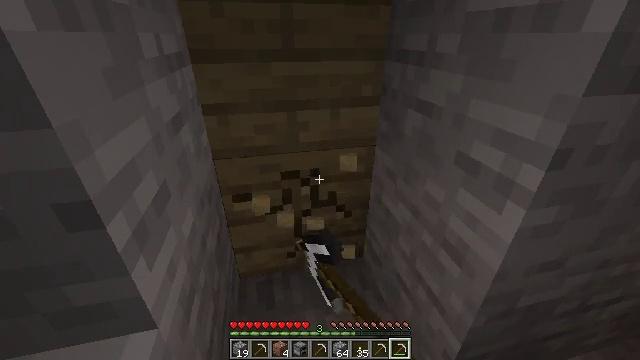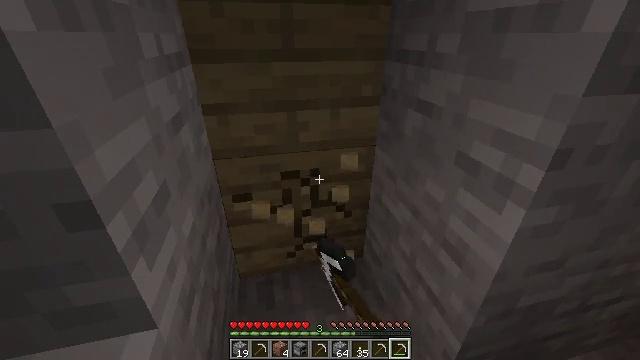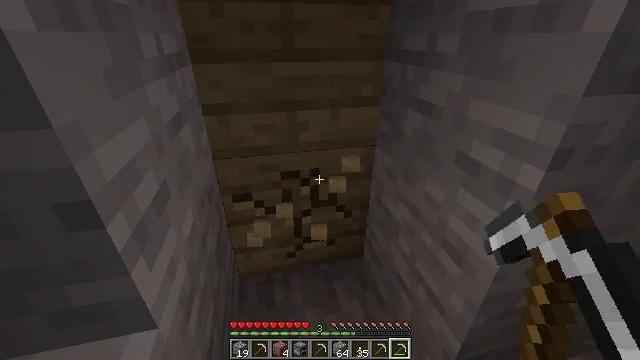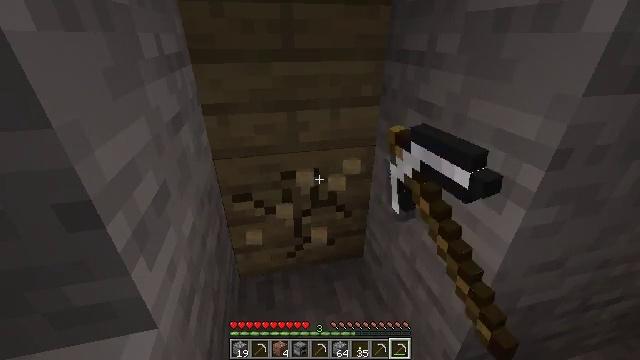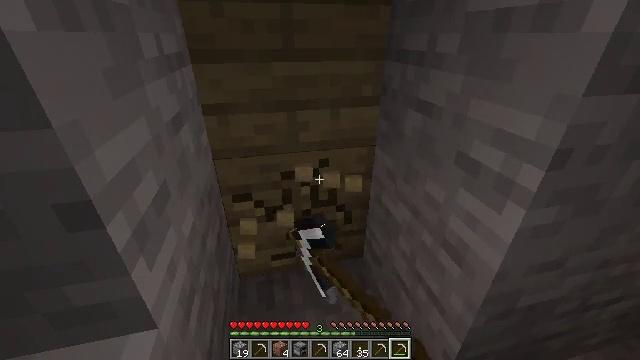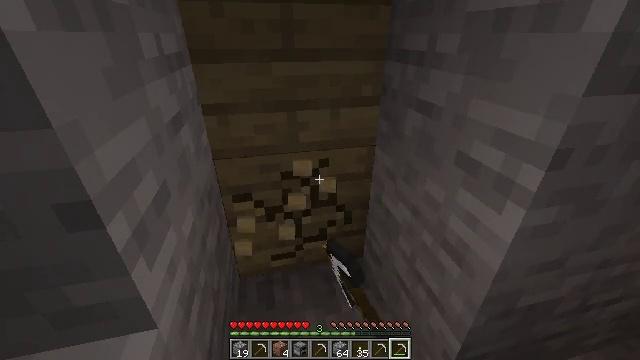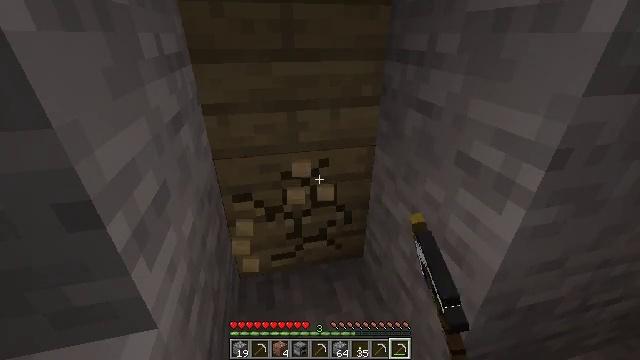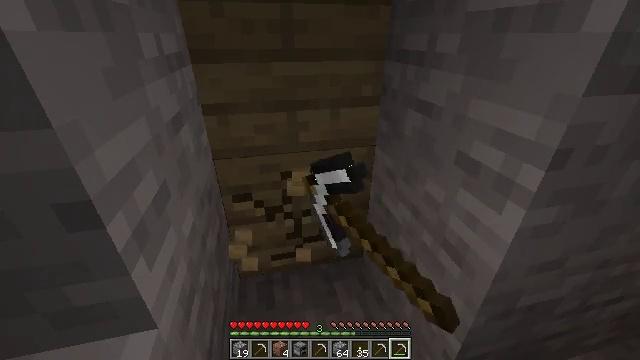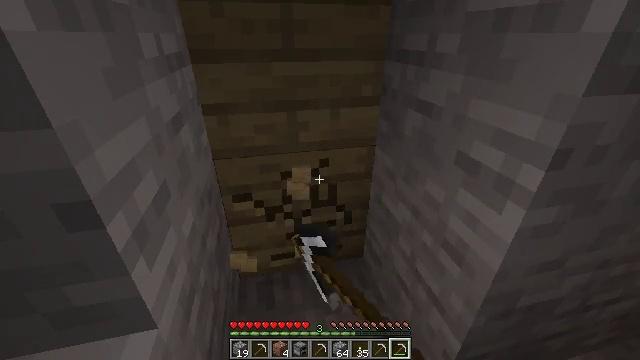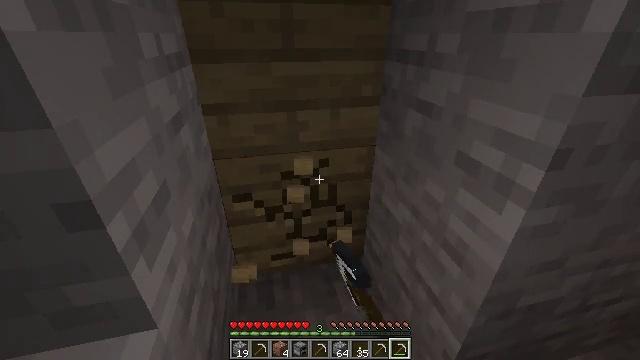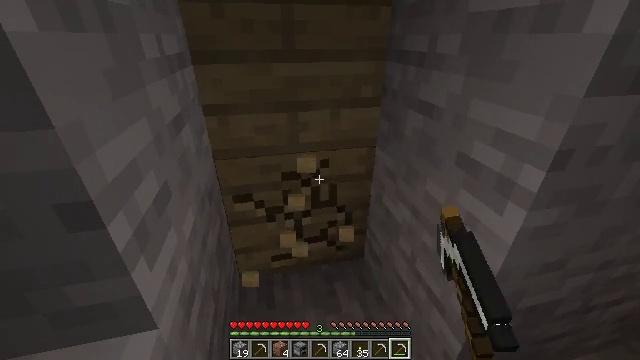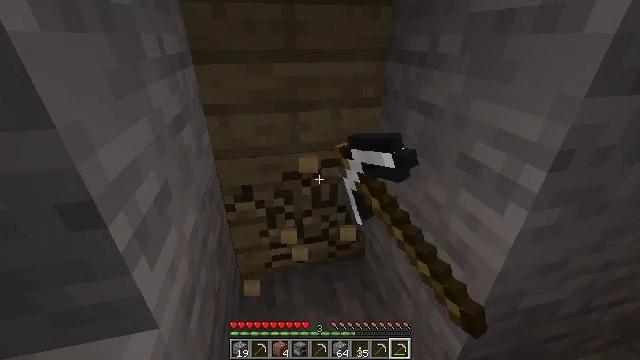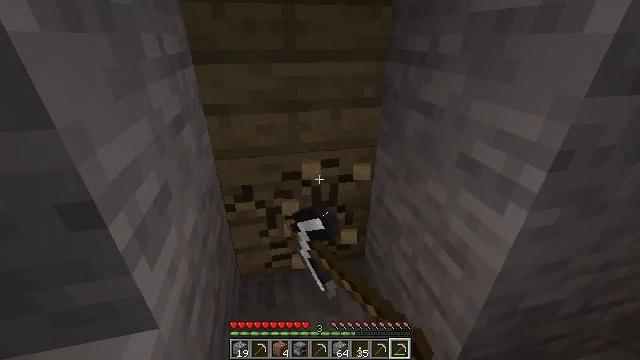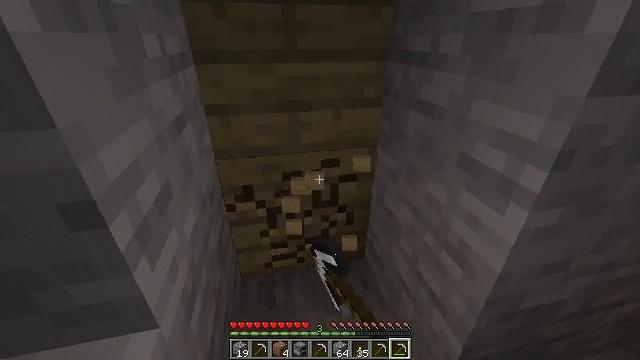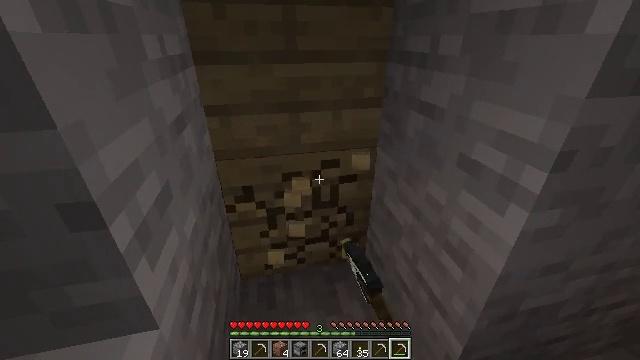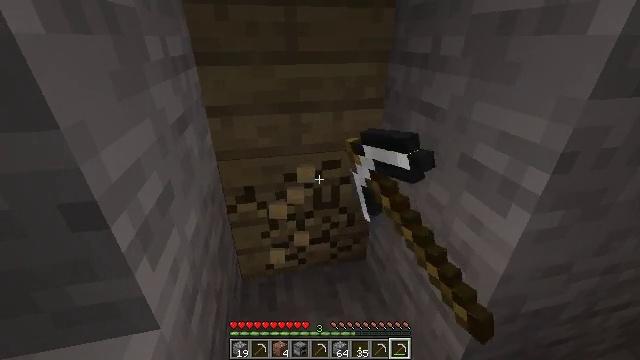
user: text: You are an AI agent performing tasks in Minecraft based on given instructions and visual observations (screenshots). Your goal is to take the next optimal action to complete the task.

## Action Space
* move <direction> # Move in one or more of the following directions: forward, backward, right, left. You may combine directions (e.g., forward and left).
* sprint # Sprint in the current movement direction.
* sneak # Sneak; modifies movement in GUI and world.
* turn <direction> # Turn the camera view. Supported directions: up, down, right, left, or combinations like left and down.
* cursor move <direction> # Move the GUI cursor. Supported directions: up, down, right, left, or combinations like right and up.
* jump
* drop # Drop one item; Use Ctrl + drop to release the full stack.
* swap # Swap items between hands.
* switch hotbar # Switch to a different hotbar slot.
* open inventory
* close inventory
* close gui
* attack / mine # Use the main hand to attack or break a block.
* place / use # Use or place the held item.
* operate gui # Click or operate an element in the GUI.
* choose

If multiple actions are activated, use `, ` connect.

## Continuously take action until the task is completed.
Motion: motion action
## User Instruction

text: Collect birch planks from structures.
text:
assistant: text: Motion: attack / mine
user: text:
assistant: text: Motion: attack / mine
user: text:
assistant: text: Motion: attack / mine
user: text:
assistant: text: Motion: attack / mine
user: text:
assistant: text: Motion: attack / mine
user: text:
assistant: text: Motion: attack / mine
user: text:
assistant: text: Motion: attack / mine
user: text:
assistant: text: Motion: attack / mine
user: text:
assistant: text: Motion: attack / mine
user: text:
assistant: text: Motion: attack / mine
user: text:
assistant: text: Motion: attack / mine
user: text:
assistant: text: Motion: attack / mine
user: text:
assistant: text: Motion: attack / mine
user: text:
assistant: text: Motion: attack / mine
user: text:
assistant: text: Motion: attack / mine
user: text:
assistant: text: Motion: attack / mine
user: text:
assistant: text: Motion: attack / mine
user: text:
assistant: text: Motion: attack / mine
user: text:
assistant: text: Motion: attack / mine
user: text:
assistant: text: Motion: attack / mine
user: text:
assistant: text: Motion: attack / mine
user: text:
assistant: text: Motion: attack / mine
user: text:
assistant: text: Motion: attack / mine
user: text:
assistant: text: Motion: attack / mine
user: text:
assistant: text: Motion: attack / mine
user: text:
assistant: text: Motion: attack / mine
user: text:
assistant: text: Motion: attack / mine
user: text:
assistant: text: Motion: attack / mine
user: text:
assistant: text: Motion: attack / mine
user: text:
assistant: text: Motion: attack / mine